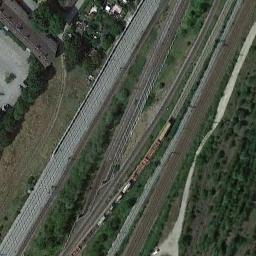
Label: railway